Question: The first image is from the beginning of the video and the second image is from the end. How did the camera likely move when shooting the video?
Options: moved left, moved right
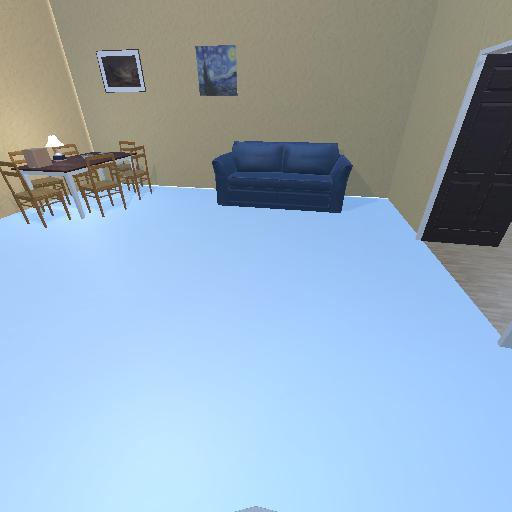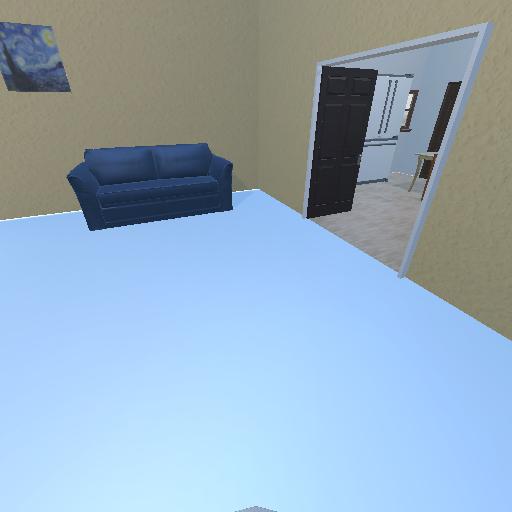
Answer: moved left